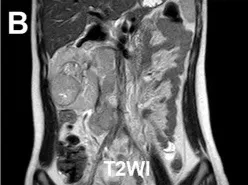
Magnetic resonance urography (MRU) of Xp11.2 RCC. (B) T2WI transverse image shows a heterogeneous slightly low signal lesion.
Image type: radiology (mri)